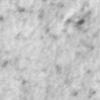
Label: no_change